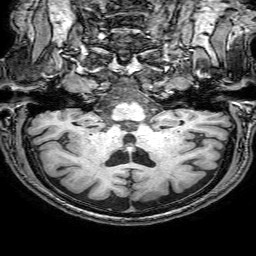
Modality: T1w
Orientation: sagittal
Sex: male
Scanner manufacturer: philips
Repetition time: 0.008299 s
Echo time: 0.00384 s